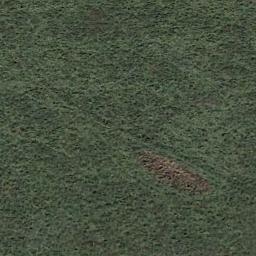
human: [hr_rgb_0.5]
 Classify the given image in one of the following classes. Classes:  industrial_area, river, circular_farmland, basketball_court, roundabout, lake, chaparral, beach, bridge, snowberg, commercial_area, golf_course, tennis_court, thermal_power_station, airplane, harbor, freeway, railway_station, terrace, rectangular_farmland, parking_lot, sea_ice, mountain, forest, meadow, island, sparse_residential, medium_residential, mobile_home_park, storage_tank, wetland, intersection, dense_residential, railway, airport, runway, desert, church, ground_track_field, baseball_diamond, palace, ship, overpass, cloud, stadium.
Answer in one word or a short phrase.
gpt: meadow